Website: crate-barrel
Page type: billing-address
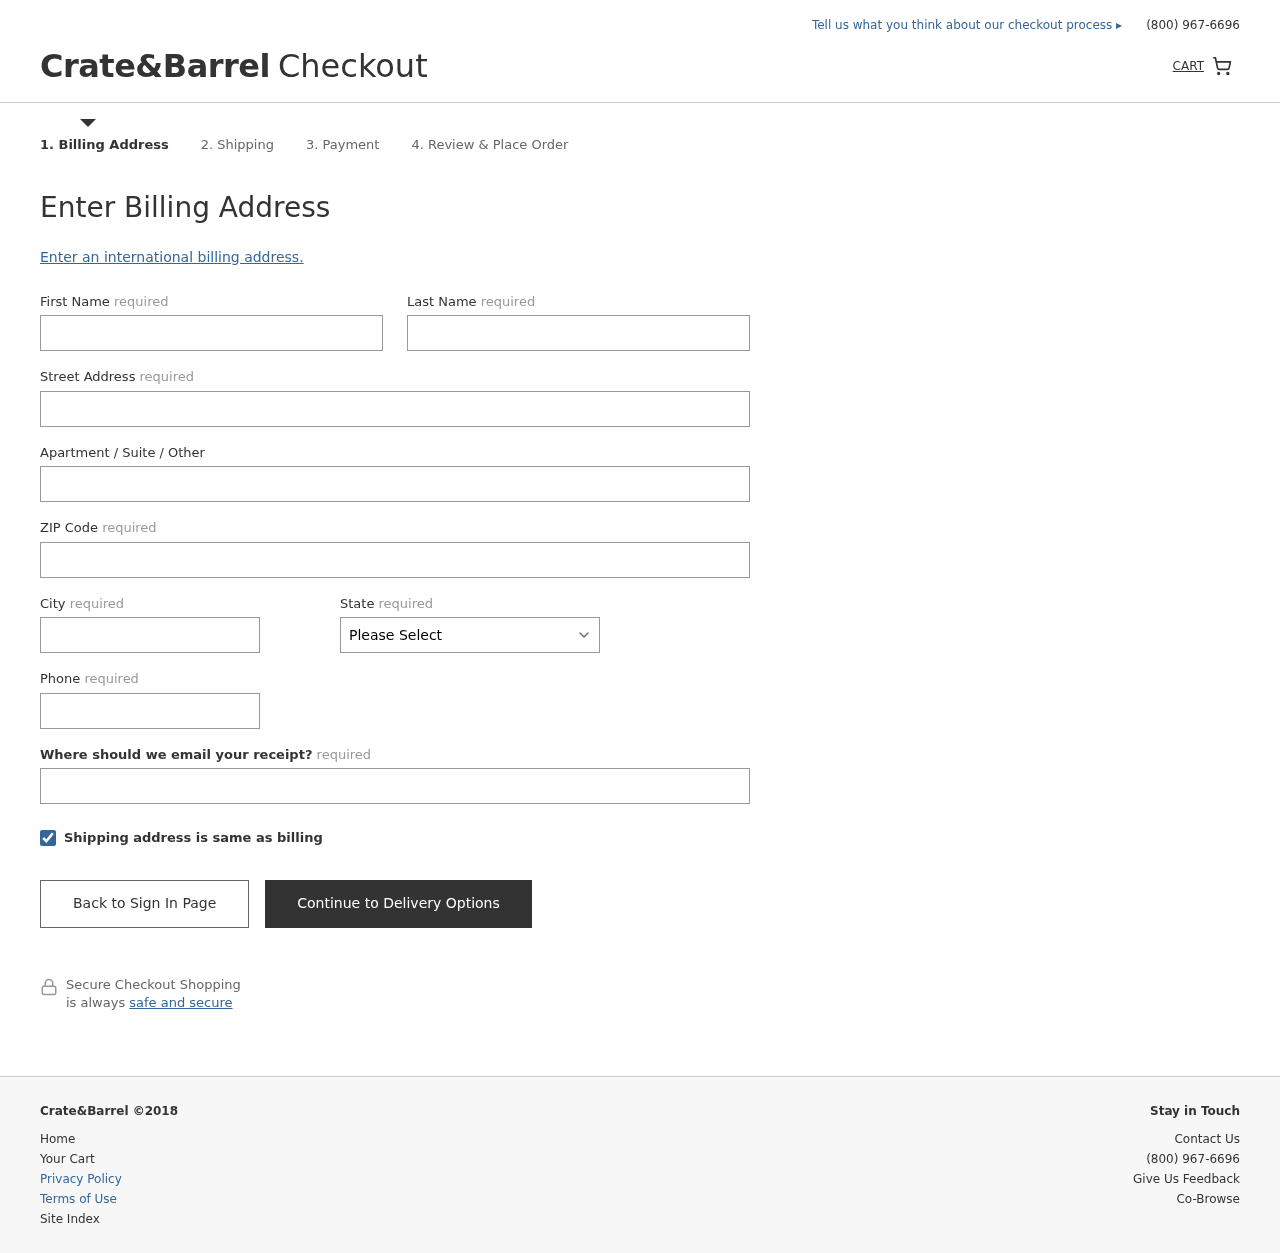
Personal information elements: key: PII_STATE
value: New Jersey
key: PII_FIRSTNAME
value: Laura
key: PII_LASTNAME
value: Miller
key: PII_STREET
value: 1296 Jerry Lights Apt. 165
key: PII_POSTCODE
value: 77976
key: PII_CITY
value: Lake Jessica
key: PII_PHONE
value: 7333456956
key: PII_EMAIL
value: laura.miller@yahoo.com